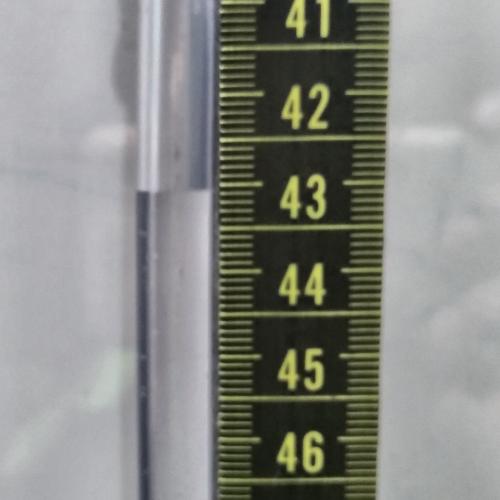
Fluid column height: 43.1 cm